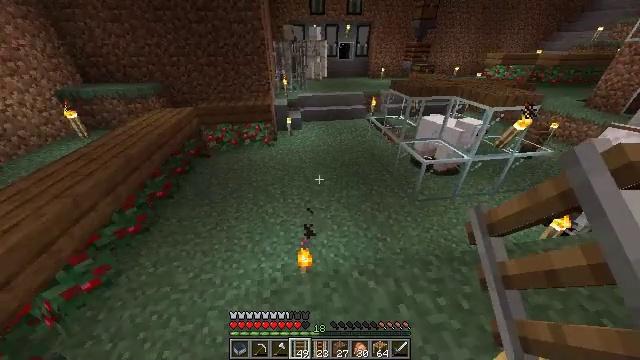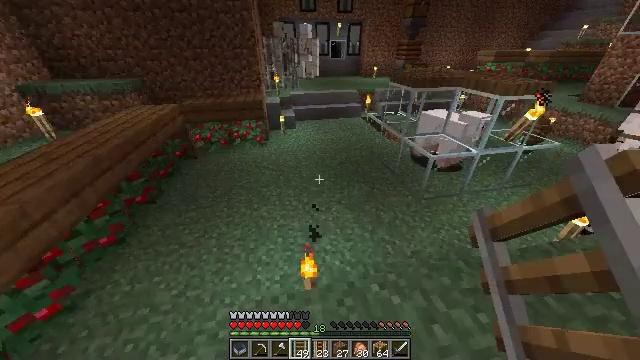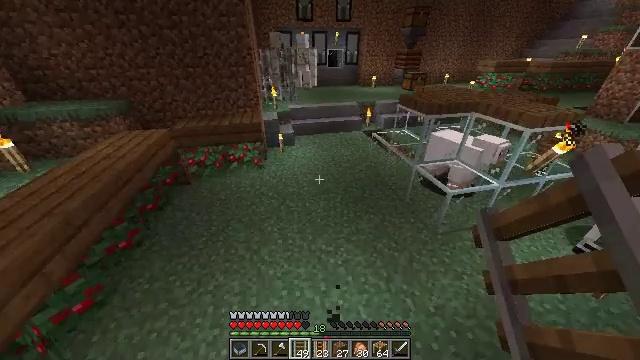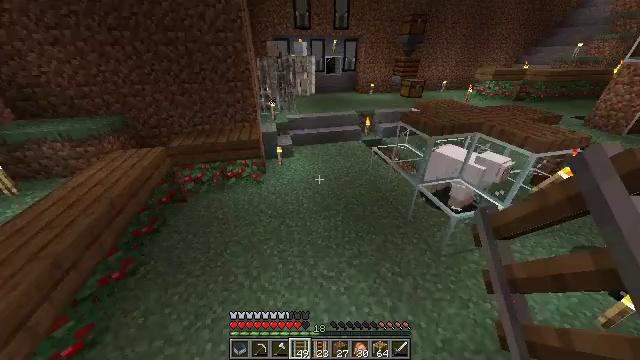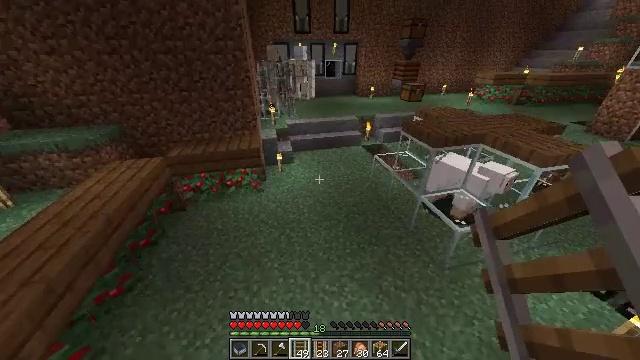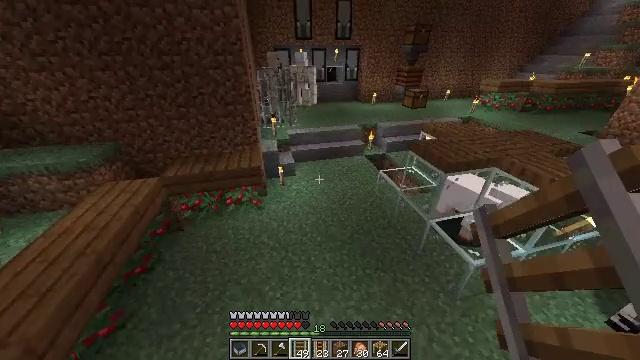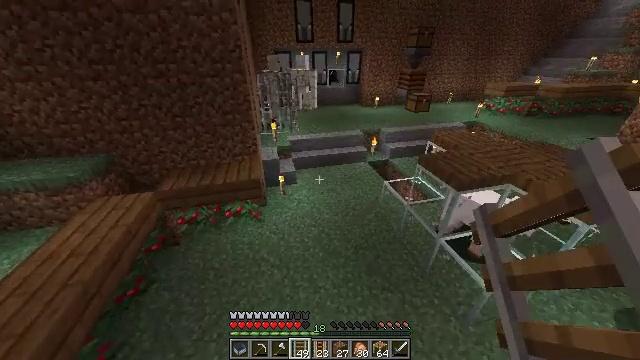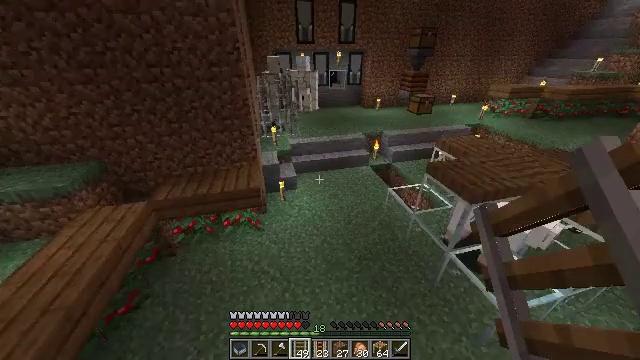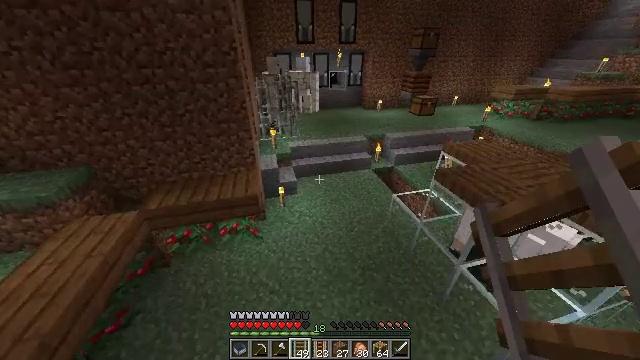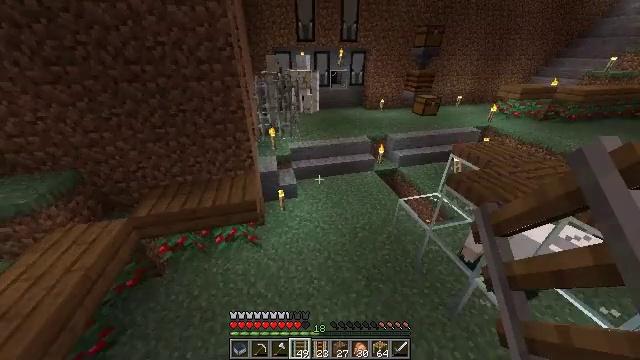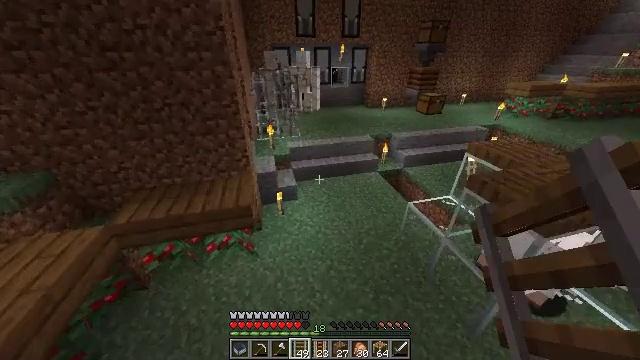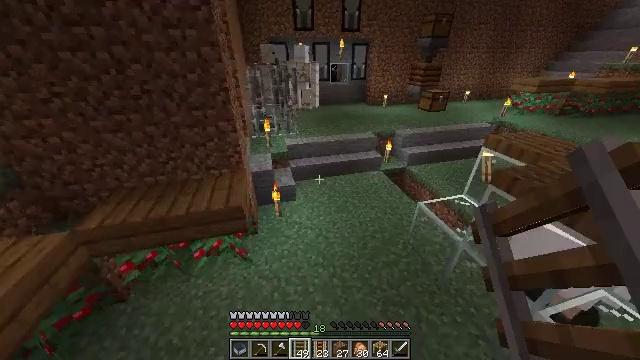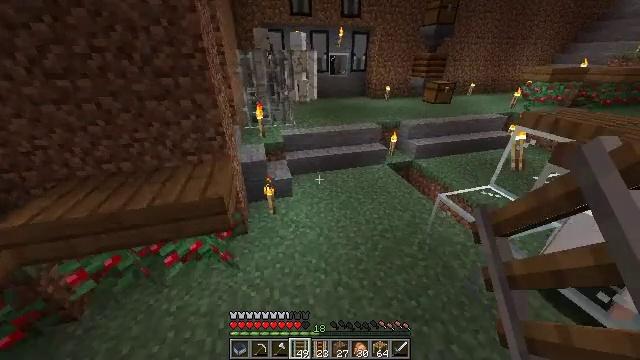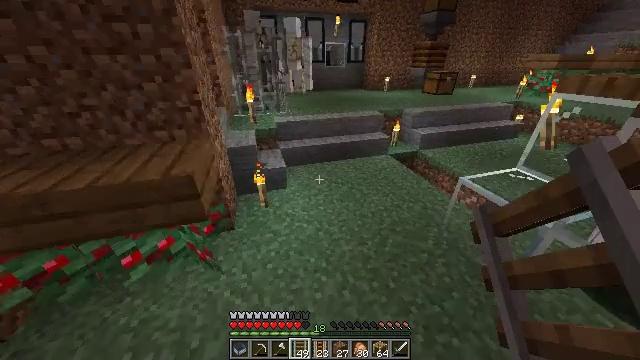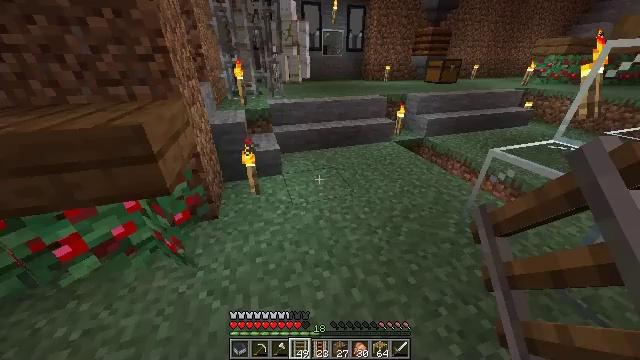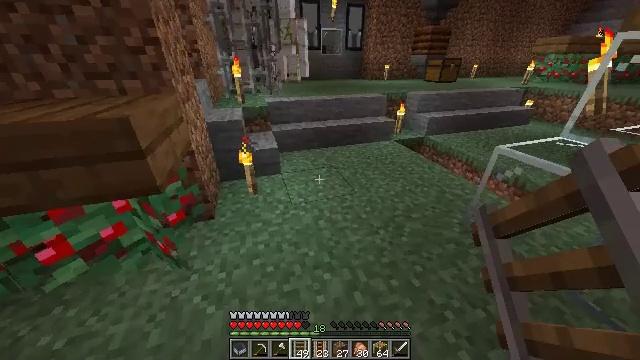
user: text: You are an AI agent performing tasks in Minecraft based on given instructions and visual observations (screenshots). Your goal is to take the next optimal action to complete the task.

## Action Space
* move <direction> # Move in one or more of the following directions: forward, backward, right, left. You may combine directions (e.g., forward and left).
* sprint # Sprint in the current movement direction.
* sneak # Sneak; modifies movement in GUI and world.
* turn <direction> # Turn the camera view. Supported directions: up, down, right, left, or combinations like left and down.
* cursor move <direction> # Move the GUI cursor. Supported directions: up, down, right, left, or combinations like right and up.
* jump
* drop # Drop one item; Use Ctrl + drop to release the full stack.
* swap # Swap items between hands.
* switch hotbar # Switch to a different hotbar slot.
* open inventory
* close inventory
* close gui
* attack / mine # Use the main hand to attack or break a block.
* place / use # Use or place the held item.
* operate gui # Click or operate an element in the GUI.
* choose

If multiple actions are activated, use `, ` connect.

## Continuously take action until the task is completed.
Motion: motion action
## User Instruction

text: Break the smooth stone to collect it.
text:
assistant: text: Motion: move forward, sprint, turn right, jump
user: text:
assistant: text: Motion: move forward, sprint, turn right, jump
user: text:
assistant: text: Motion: move forward, sprint, jump
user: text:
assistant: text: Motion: move forward, sprint, jump
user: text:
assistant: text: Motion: move forward, sprint, jump
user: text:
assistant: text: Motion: move forward, jump
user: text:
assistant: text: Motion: move forward, jump
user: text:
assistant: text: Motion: move forward, jump
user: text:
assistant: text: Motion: move forward, jump
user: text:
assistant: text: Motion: move forward, jump
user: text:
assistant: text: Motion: move forward, jump
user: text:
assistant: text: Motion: move forward, jump
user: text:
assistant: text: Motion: move forward, turn right, jump
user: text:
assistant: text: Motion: move forward, sprint, jump
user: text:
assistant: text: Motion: move forward, sprint, jump
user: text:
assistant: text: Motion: move forward, sprint, jump
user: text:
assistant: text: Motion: move forward, sprint, jump
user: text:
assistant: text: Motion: move forward, sprint, jump
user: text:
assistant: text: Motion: move forward, jump
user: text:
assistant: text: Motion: move forward, jump
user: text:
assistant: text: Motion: move forward, jump
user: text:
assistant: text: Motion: move forward, jump
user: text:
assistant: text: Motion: move forward, turn right, jump
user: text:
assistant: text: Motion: move forward, jump
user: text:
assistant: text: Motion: move forward, sprint, jump
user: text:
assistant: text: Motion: move forward, sprint, jump
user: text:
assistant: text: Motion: move forward, sprint, jump
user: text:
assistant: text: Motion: move forward, sprint, jump
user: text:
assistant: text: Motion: move forward, jump
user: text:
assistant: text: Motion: move forward, jump